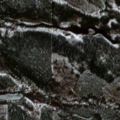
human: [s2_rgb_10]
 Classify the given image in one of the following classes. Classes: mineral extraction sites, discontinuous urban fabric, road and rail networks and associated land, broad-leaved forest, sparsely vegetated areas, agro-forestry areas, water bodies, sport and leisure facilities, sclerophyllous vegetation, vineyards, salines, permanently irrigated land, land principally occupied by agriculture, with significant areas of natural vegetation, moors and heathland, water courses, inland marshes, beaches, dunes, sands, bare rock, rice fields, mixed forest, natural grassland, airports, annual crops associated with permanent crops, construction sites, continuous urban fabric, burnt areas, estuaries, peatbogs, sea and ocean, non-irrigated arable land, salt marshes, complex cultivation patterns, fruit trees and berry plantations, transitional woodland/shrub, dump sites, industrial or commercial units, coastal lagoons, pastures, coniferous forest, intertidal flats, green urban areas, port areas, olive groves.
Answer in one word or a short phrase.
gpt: coniferous forest, transitional woodland/shrub